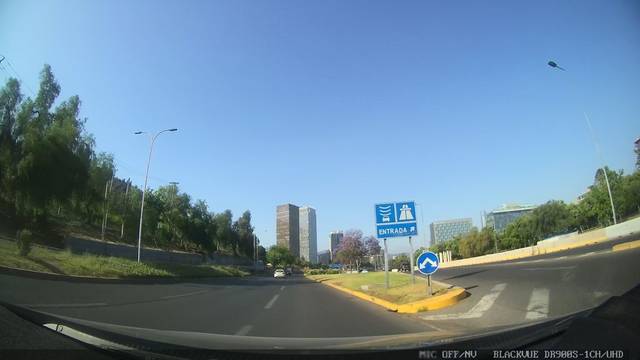
Region: Chile
Coordinates: -33.427, -70.624